Question: I am designing a simple multiple choice quiz program in python where the user signs in and takes a multiple choice quiz of 5 questions (selected randomly from a table of questions) and the program ends the quiz with a display of their questions, their answers, the correct answers and their score.
Is the following database design correct? I have three tables, one for the student, one of the questions (options and answer) and one for the quizzes taken.
The real question I suppose is whether or not it is OK to have the same foreign key (questionsID) inserted into the quiz table on 5 separate occasions?

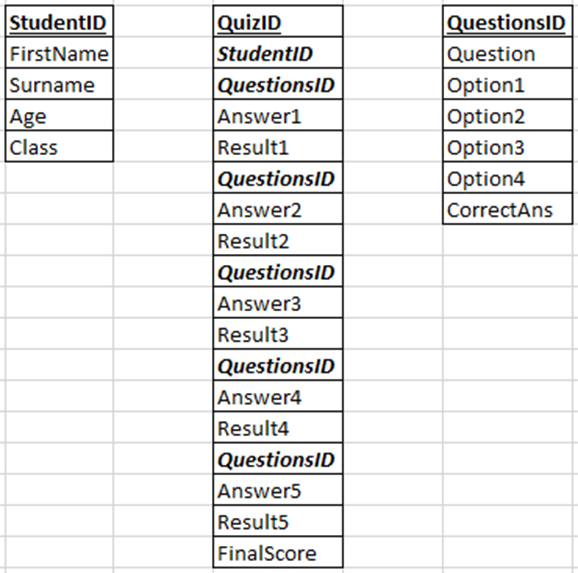
Answer: I assume you don't want the same question making it in there multiple times. To that end I assume you've made sure each question has a unique identifier and is excluded by the code from being used more than once per quiz per student. If such is the case, then yes, it should work fine.
To clarify: If you have two questions; say for example "What is the second letter of the alphabet?" assigned as qID0001 and a second question, "What is the twenty-sixth letter of the alphabet?" assigned as qID0005, then QuestionsID should be set to randomly call qIDxxxx and make sure that one is not reused.